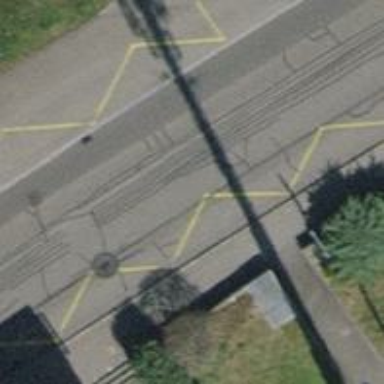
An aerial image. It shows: Public transport stop position.